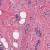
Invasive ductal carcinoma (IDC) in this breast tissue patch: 1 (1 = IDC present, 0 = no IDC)